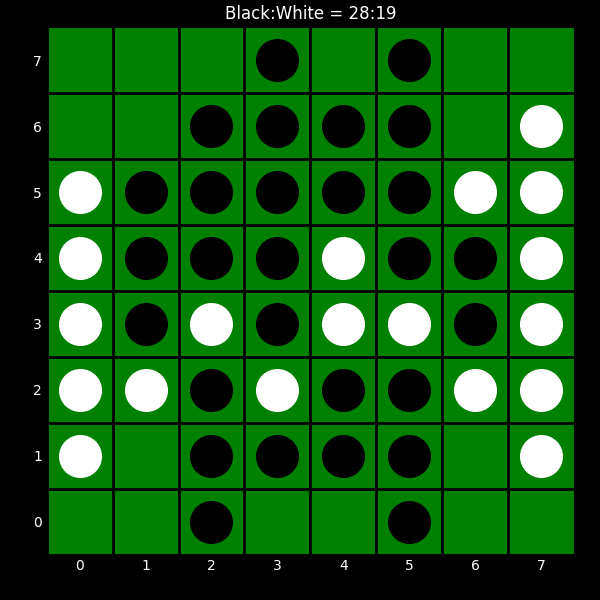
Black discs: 28
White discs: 19